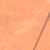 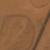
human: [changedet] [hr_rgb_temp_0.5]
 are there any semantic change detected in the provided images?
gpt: Two new roads appear next to the existing one.